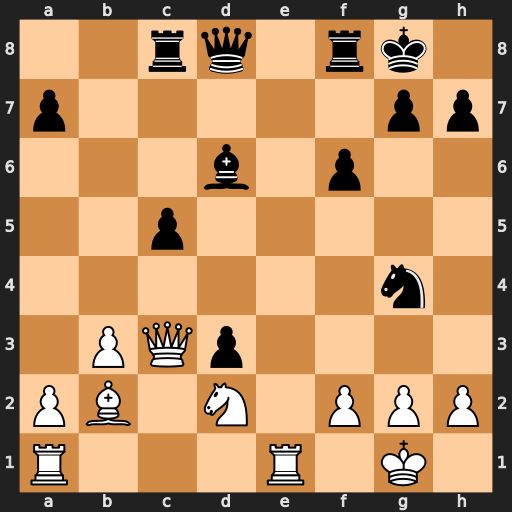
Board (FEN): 2rq1rk1/p5pp/3b1p2/2p5/6n1/1PQp4/PB1N1PPP/R3R1K1
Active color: w
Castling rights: -
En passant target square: -
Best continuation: Qc4+ Kh8 Qxg4